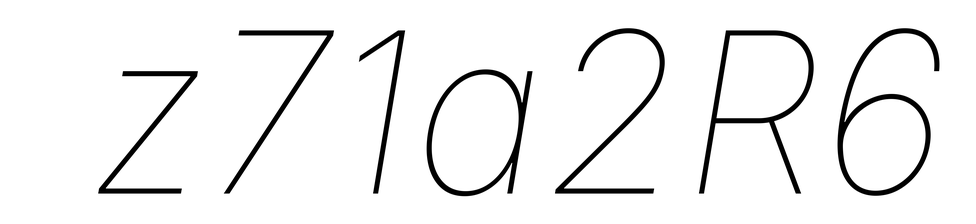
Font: Inter-Italic_Thin_Italic